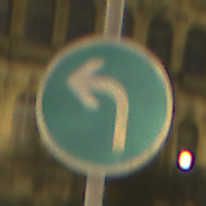
Verkehrszeichen: VorgeschriebeneFahrtrichtungLinks
Umgebung: Outdoor, Urban
Tageszeit: Night
Wetter: Overcast
Licht: Artificial
Jahreszeit: NotSpecified
Kontrast: HighContrast